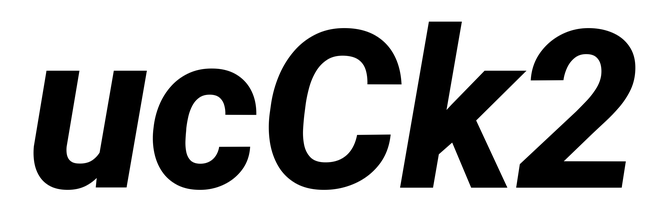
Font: Roboto-Italic_ExtraBold_Italic